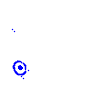
Particle: electron